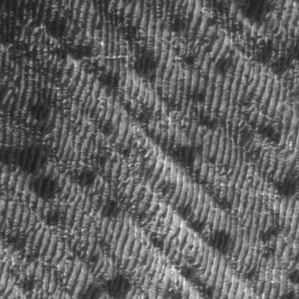
Label: frost